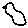
Label: bird